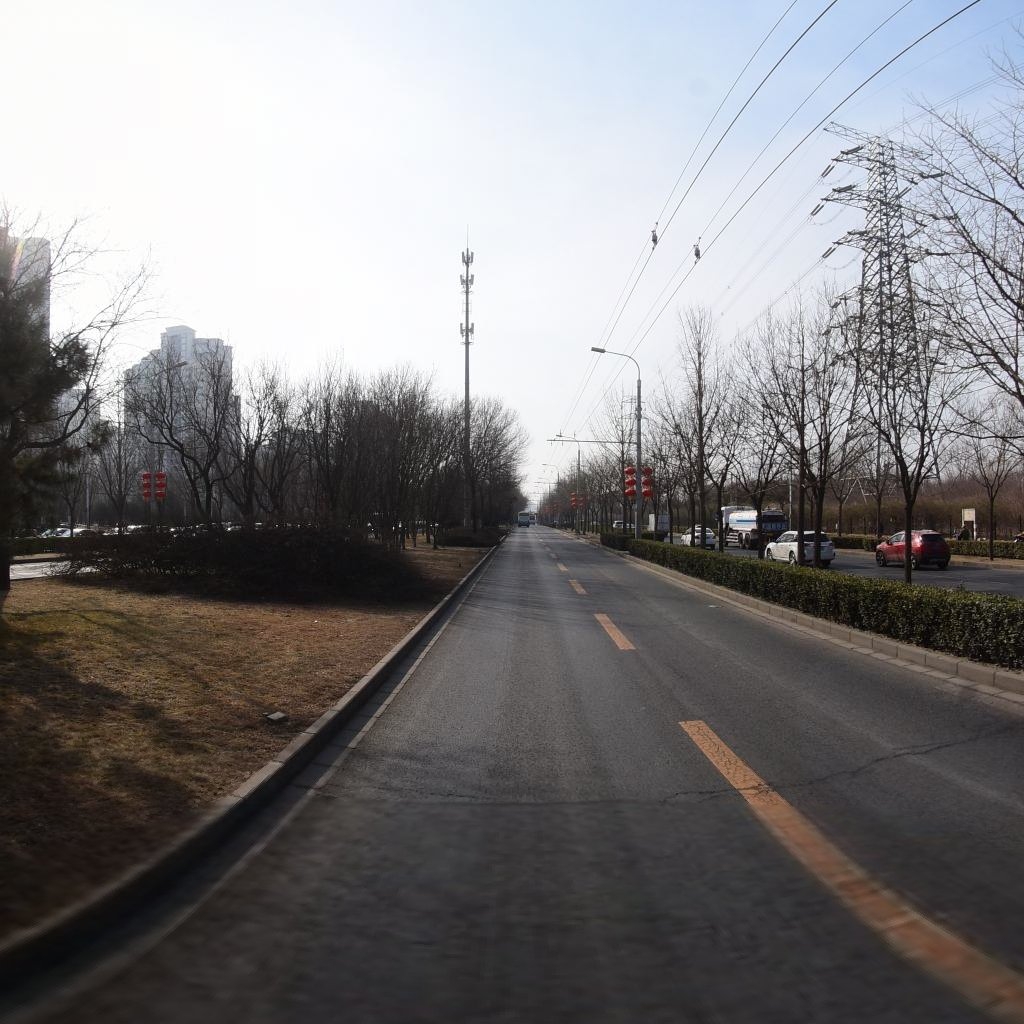
Region: Chaoyang
Road damage annotations: transverse crack, transverse crack